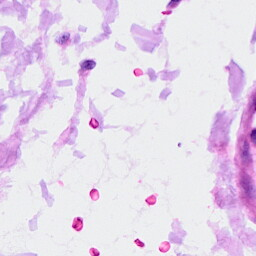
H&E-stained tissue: Ovarian